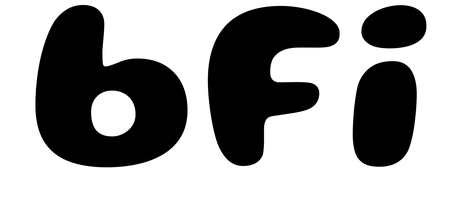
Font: Gluten_Bold